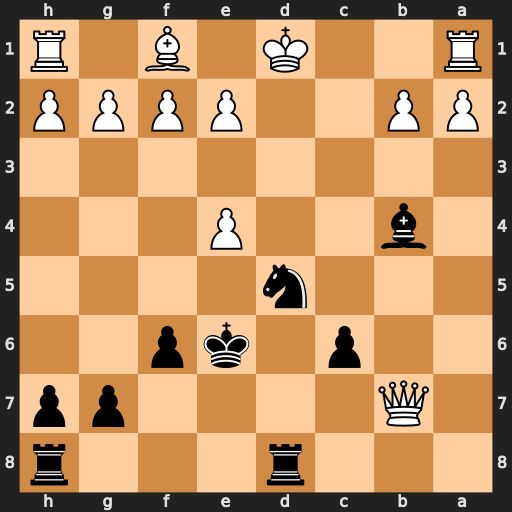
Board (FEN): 3r3r/1Q4pp/2p1kp2/3n4/1b2P3/8/PP2PPPP/R2K1B1R
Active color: b
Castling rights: -
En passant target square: -
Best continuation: Ne3+ Kc1 Rd1#